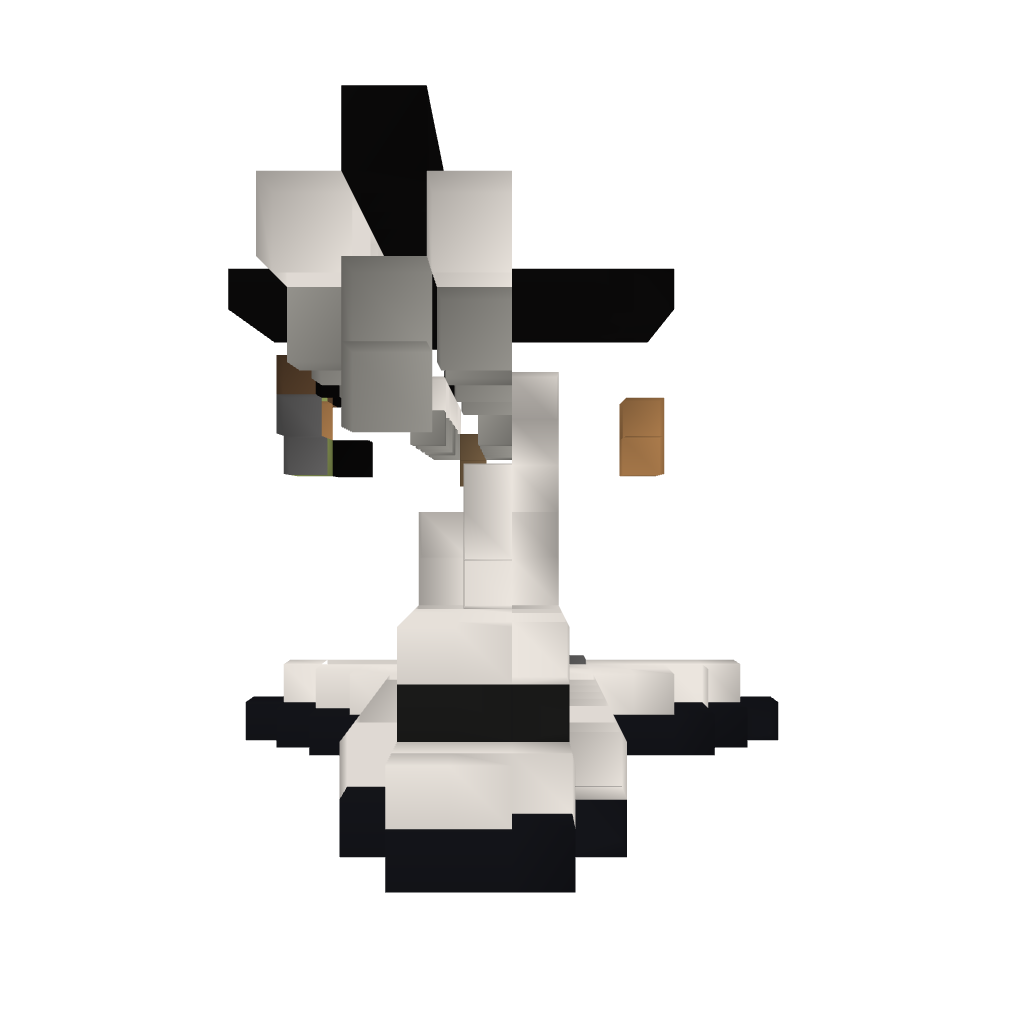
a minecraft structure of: space lab